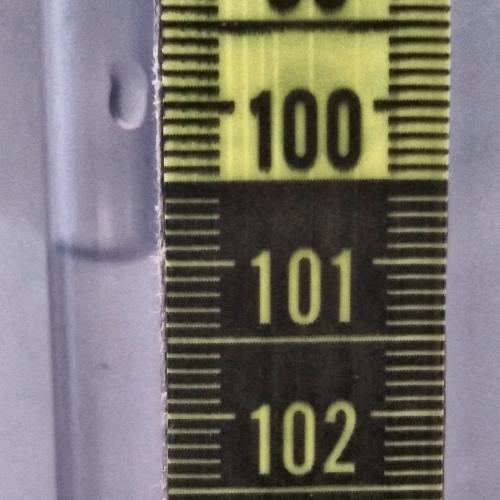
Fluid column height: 101.0 cm